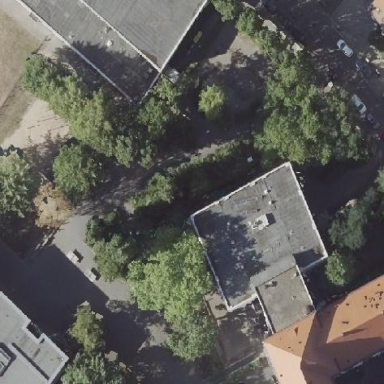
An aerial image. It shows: School building.